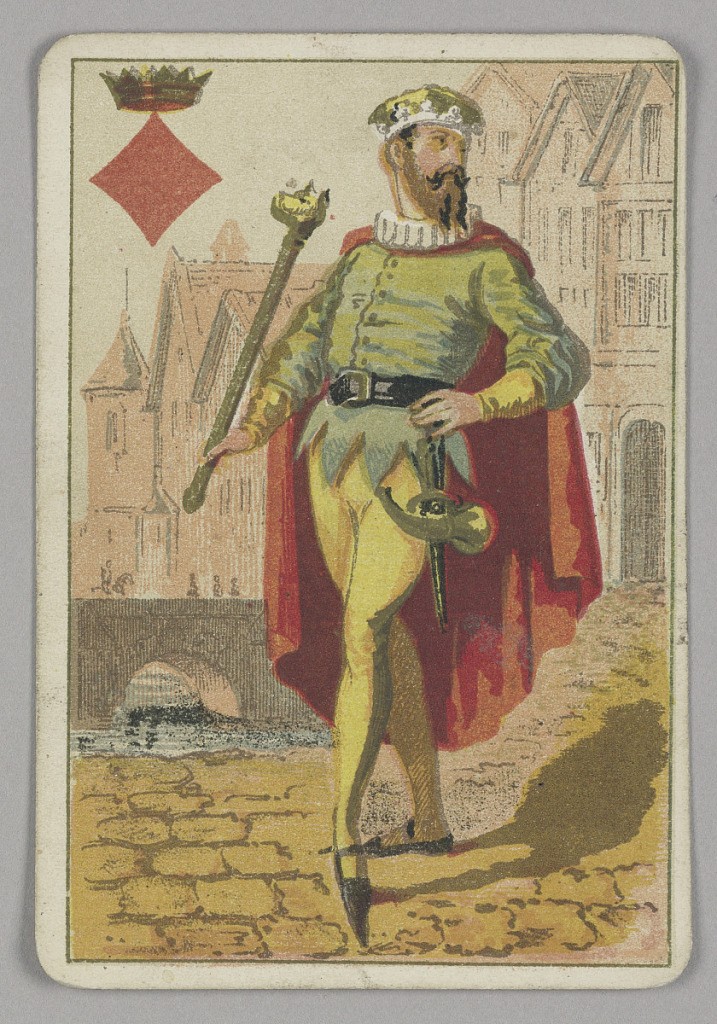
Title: King of Diamonds
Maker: E. Le Tellier, French, active late 19th century
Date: late 19th century
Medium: Lithograph on paper
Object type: Playing card
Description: King of Diamonds court playing card from a pack of transformation playing cards. Figure of a man wearing courtly costume with an elaborate crown and cape, a dagger at his hip and a scepter in his hand. Architectural buildings in the distance. At upper left corner, a red diamond topped by a crown.